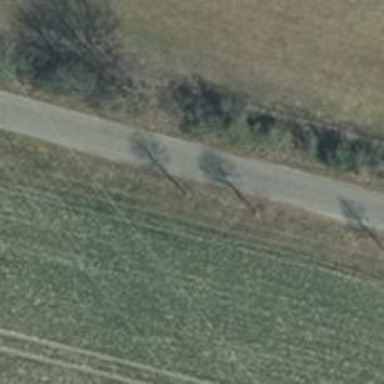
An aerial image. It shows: Row of trees in natural setting.